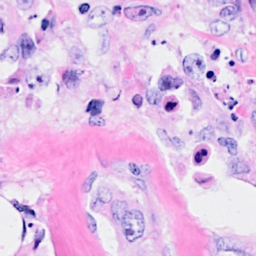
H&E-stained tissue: Breast